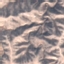
Label: HerbaceousVegetation